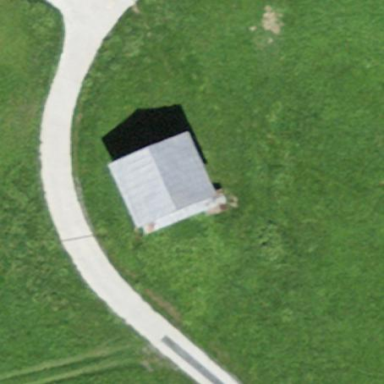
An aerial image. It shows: Shed.